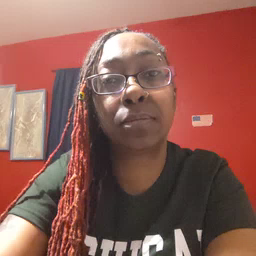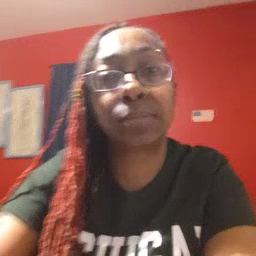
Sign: eye